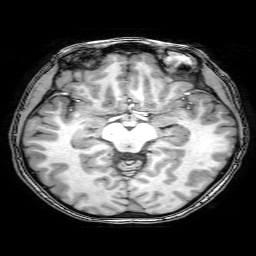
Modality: T1w
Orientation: coronal
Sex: female
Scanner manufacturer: philips
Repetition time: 0.008104 s
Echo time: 0.00371 s